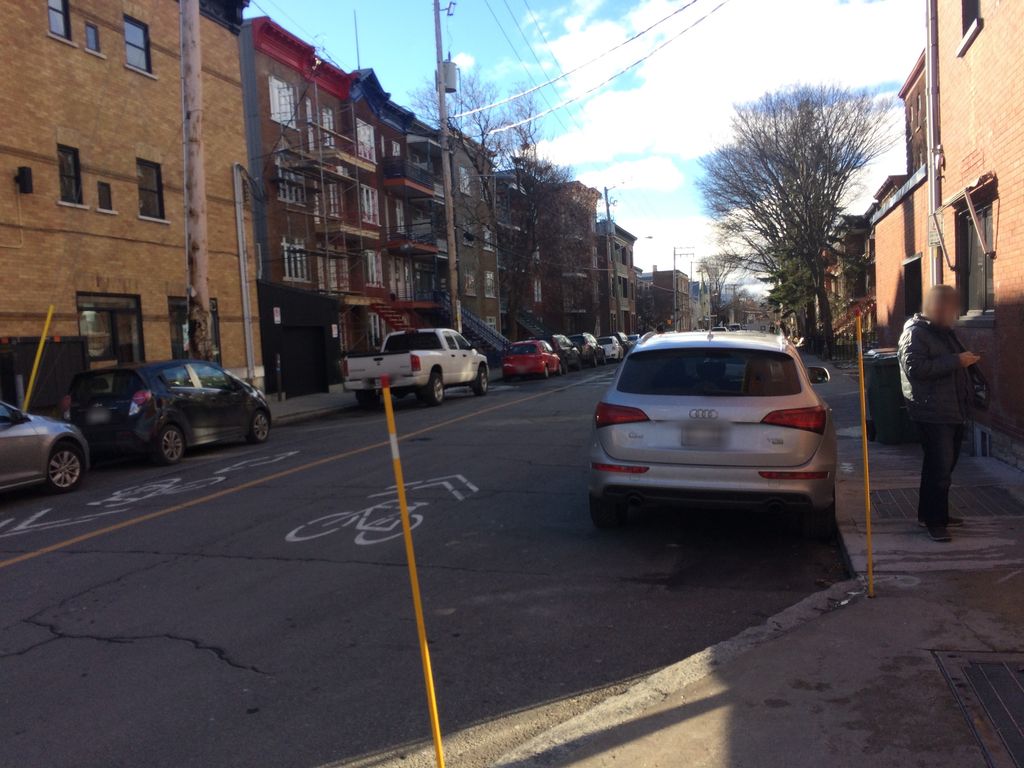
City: quebec_city